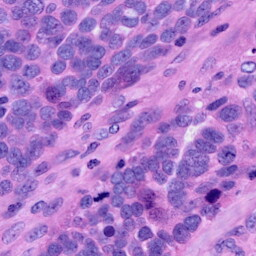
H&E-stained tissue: Ovarian